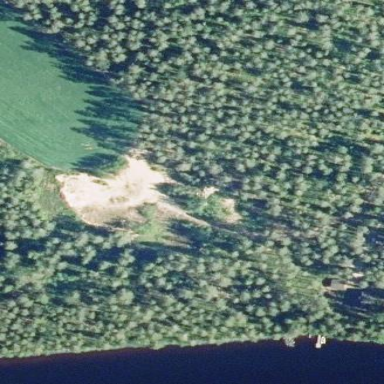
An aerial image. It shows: Quarry area where gravel is extracted.